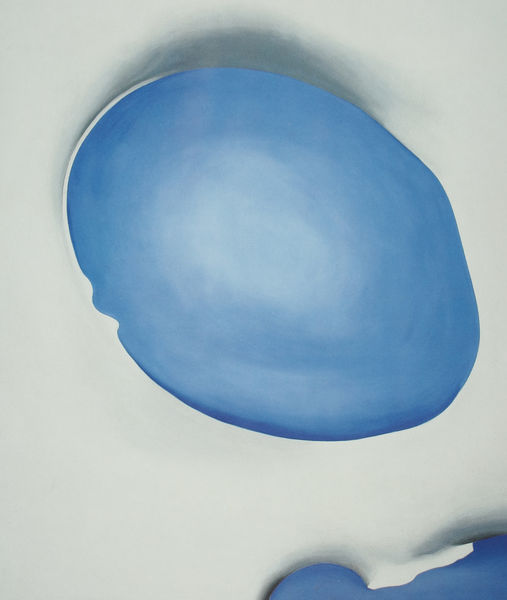
Titel: Pelvis with Blue (Pelvis I)
Künstler: Georgia O'Keeffe
Standort: Milwaukee (WI)
Institution: Milwaukee Art Museum
Schlagwörter: blau, schatten, wasser, ausschnitt, grau, weiss, oval, rund, pfütze, abstrakt, modern, detail, form, loch, blase, keeffe, o'eeffe